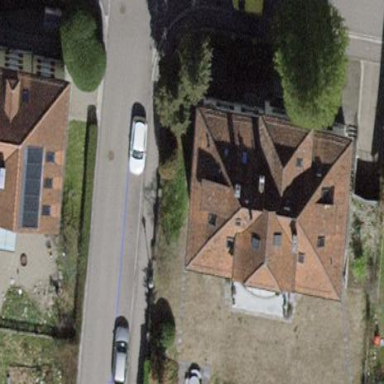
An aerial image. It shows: Apartments building with tiled roof.